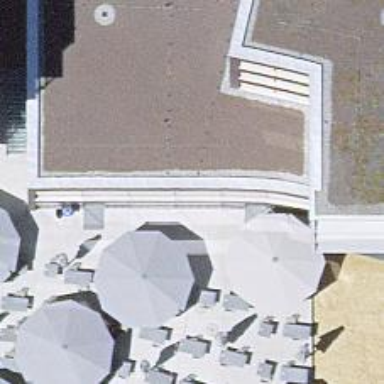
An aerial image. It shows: Bench for seating.